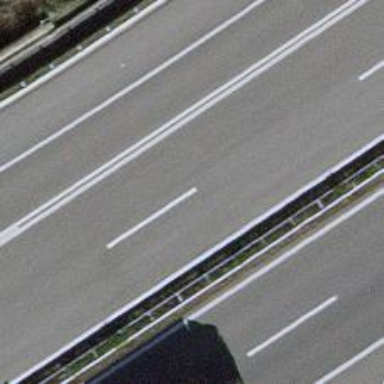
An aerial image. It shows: Asphalt motorway.